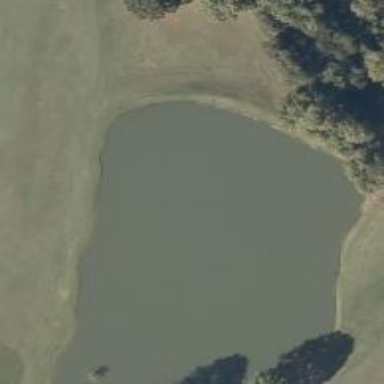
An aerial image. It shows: Reservoir.